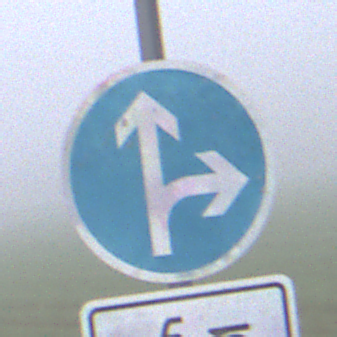
Verkehrszeichen: VorgeschriebeneFahrtrichtungGeradeausOderRechts
Zusatzzeichen unten: EinspurigeFahrzeugeFrei2
Umgebung: Outdoor, RoadRail
Tageszeit: MorningAfternoon
Wetter: Overcast
Licht: Natural
Jahreszeit: NotSpecified
Kontrast: LowContrast